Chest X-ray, AP view. Patient: 63 years old, sex M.
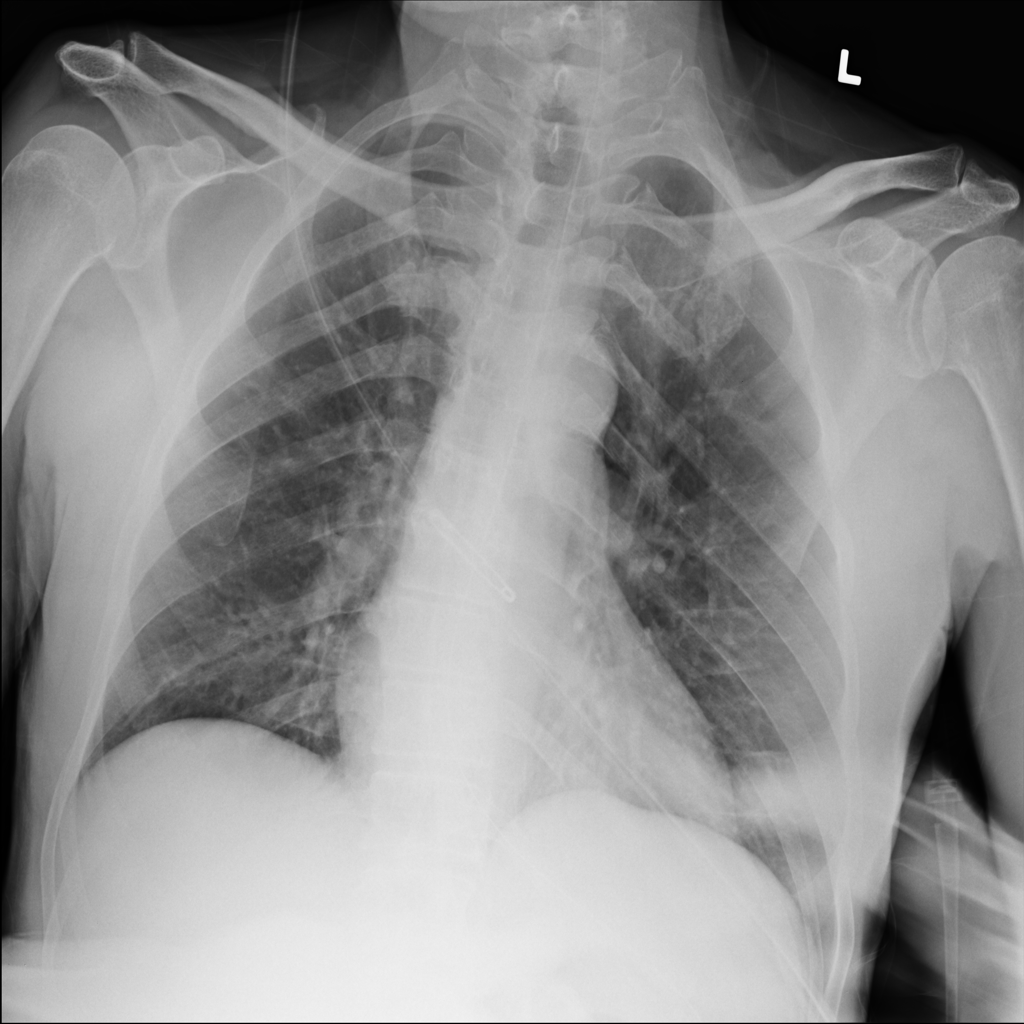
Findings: Infiltration